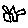
Label: star